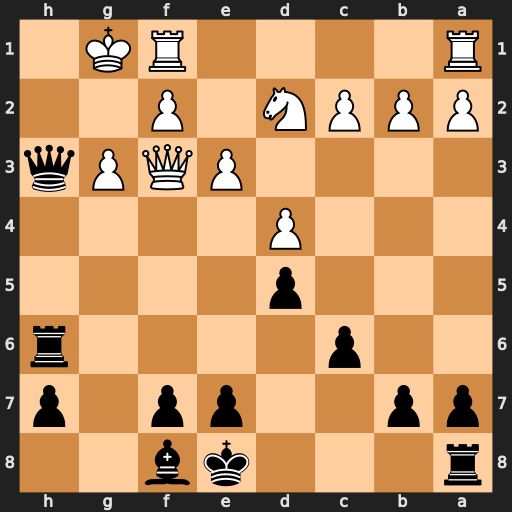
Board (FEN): r3kb2/pp2pp1p/2p4r/3p4/3P4/4PQPq/PPPN1P2/R4RK1
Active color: b
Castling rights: q
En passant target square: -
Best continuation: Qh2#